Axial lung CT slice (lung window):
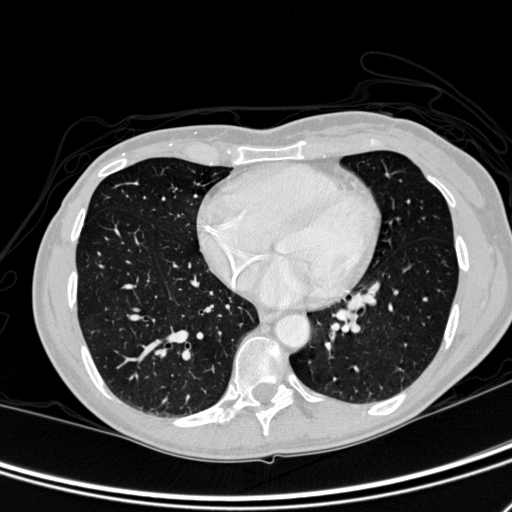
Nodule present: no